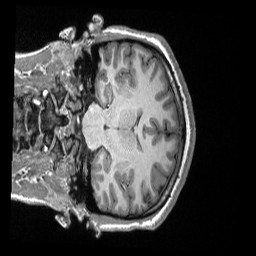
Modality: T1w
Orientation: coronal
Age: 18
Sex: female
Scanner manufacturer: siemens
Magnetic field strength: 3 T
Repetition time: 2.3 s
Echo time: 0.00298 s